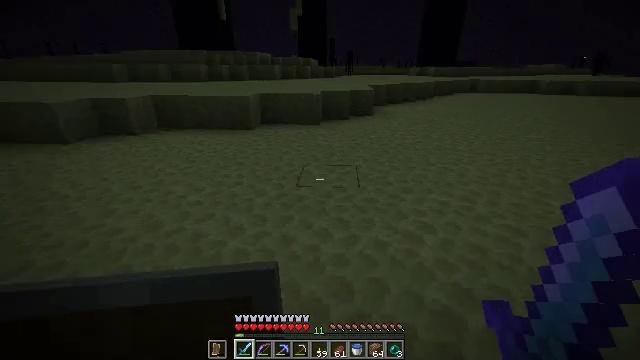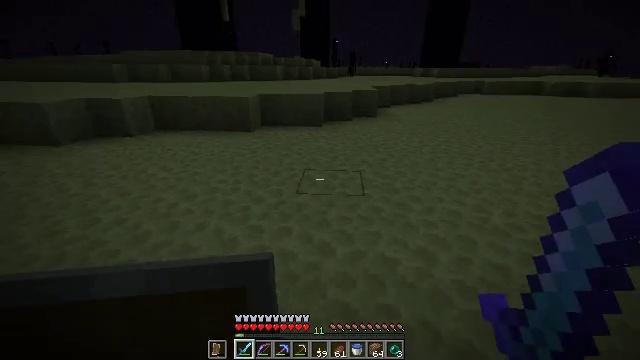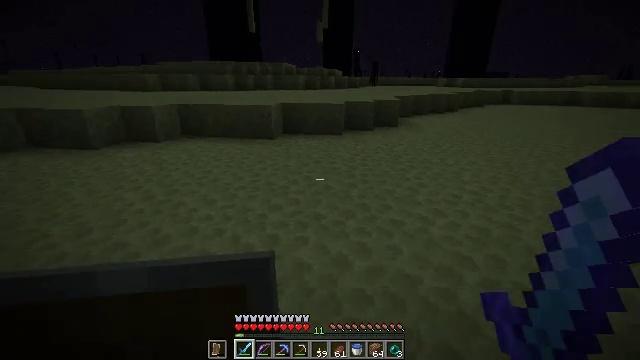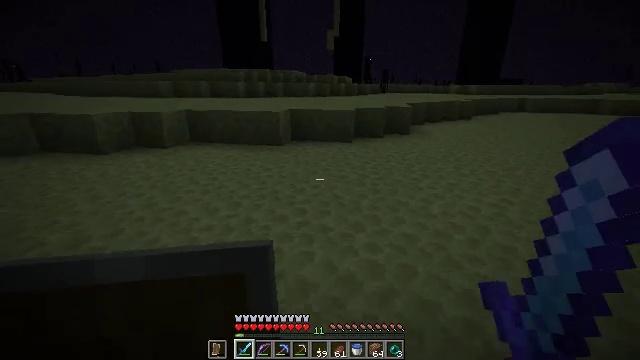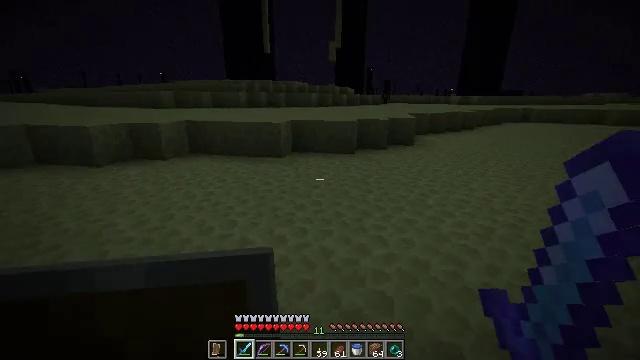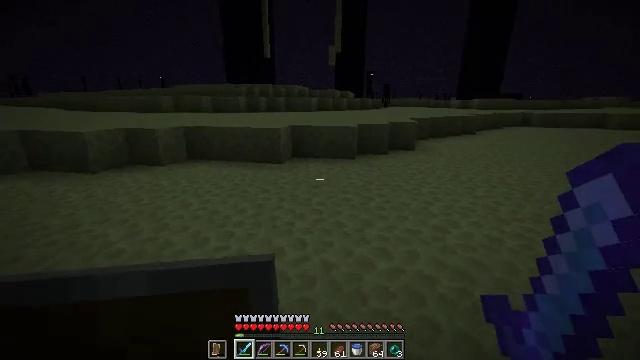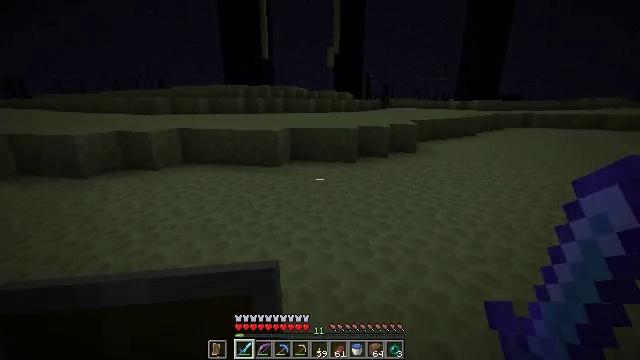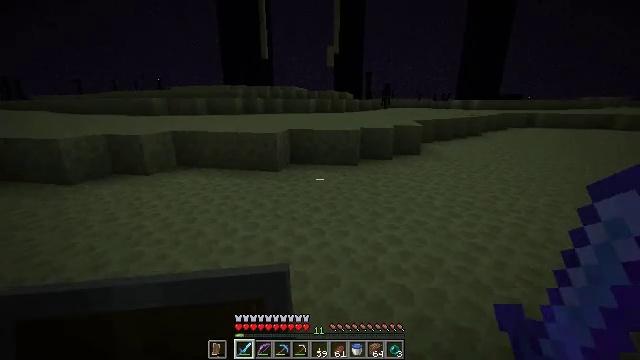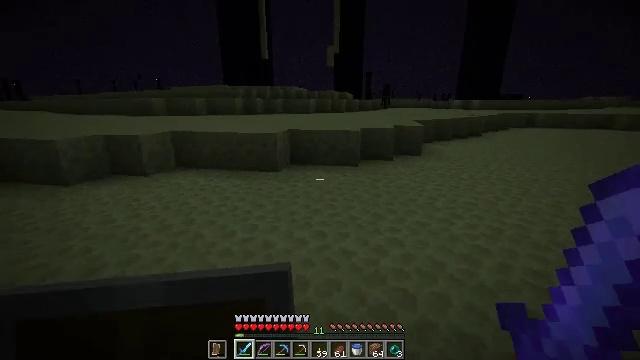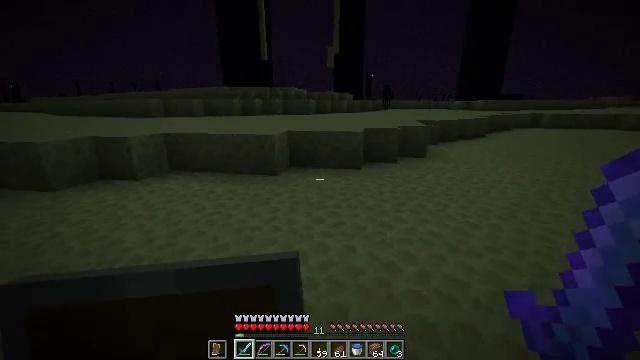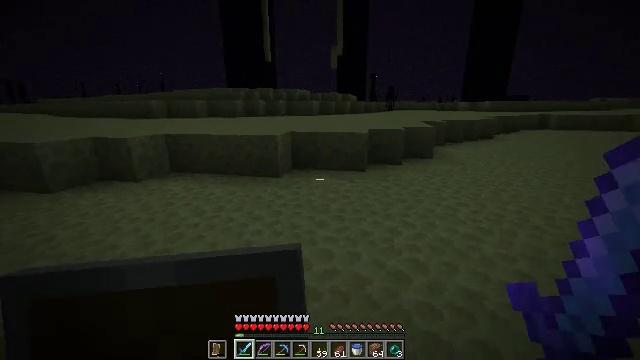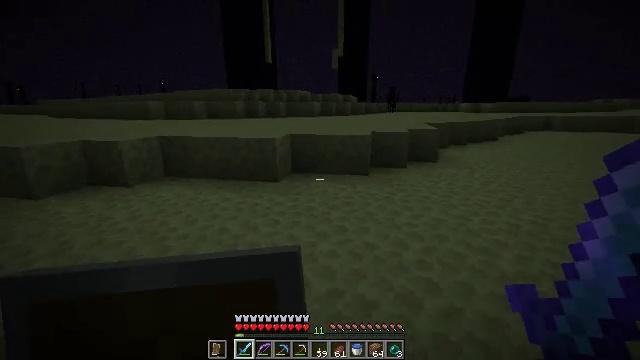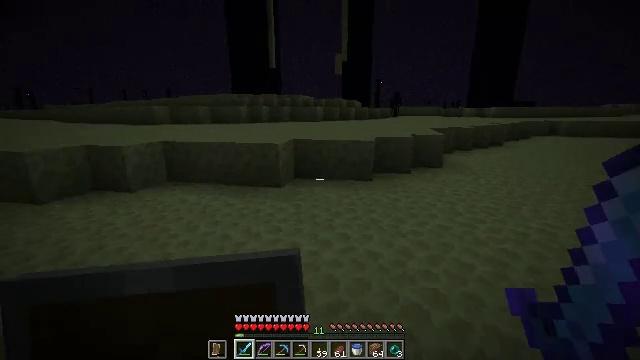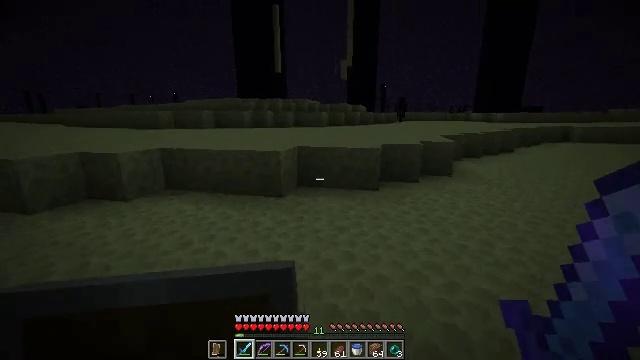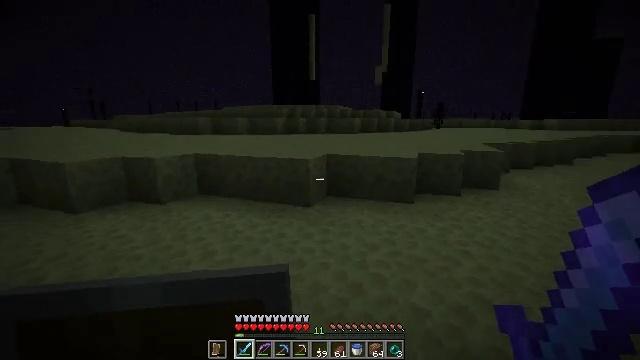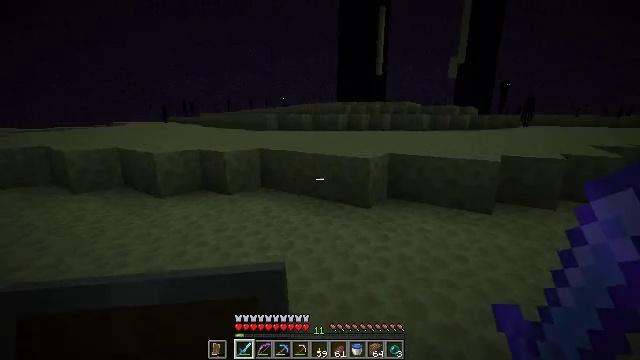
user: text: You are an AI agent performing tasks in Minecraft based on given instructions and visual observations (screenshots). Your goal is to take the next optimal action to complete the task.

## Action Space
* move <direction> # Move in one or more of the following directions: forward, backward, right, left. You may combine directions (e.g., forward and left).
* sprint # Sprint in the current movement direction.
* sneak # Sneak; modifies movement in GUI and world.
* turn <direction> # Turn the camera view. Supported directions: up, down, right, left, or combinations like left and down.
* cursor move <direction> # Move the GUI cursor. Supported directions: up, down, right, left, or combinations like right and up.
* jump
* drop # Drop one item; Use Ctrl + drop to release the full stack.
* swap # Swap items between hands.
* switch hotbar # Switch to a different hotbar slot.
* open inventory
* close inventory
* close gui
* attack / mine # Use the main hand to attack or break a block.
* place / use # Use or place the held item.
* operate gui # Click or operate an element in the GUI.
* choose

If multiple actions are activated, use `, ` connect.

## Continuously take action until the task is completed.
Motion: motion action
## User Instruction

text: Mine the end stone in the End dimension.
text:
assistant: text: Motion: move forward
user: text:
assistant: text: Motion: move forward, turn left and up
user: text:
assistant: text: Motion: move forward, turn left and up
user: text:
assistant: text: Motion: move forward, turn up
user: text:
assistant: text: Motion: move forward
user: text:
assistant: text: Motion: move forward
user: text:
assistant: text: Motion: move forward
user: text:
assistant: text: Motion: move forward
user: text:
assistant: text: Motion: move forward
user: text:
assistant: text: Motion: move forward
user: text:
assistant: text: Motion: move forward
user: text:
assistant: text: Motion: move forward, turn up
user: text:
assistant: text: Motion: move forward, turn left and up
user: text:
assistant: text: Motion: move forward, turn left and up
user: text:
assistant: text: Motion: move forward, turn left
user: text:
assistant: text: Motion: move forward, turn left
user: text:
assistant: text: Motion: move forward
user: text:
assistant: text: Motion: move forward, turn up
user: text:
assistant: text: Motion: move forward
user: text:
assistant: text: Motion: move forward
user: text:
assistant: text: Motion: move forward
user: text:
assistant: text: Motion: move forward
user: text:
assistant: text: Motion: move forward, turn right and up
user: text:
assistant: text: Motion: move forward, turn right and up
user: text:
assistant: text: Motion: move forward, turn right
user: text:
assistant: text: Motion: move forward, turn right and down
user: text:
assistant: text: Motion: move forward, turn right and down
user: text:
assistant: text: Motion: move forward
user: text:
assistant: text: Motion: move forward, jump
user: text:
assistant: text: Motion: move forward, jump